Question: With my Arduino Uno I measure the distance using HC-SR04 ultrasonic sensor with no problems at all using the wiring below.
When I attach ethernet shield, my ultrasonic sensor does not measure distance any more, it constantly says 0cm no matter what. I have tried different digital pin pairs such as 5-7, 6-8, 5-9, 3-5, 2-8 but no luck.
I suspect that HC-SR04 is not compatible with my Ethernet shield but I haven't seen such warning anywhere on the net.
- - - -
Here is the ethernet shield I have;
<URL>
Here is my actual circuit;
- <URL>
Here is my code;
'''
#define trigPin 6
#define echoPin 7
void setup() {
Serial.begin(9600);
pinMode(trigPin, OUTPUT);
pinMode(echoPin, INPUT);
}
void loop() {
int duration, distance;
digitalWrite(trigPin, HIGH);
delayMicroseconds(1000);
digitalWrite(trigPin, LOW);
duration = pulseIn(echoPin, HIGH) / 2;
distance = duration / 29.1;
Serial.print(distance);
Serial.println(" cm");
delay(500);
}
'''

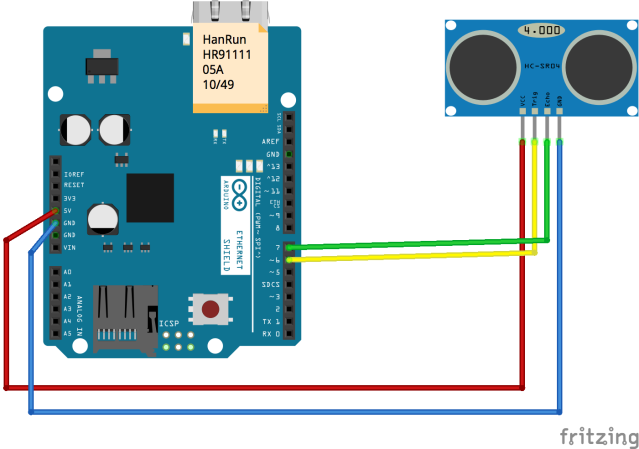
Answer: Today I bought a multimeter and tested my circuit. Here are the results;
When my circuit directly attached to Arduino itself;
> &
When my circuit attached to ethernet shield;
> &
I think the problem is that 3.06V is not enough for my HC-SR04 to operate.